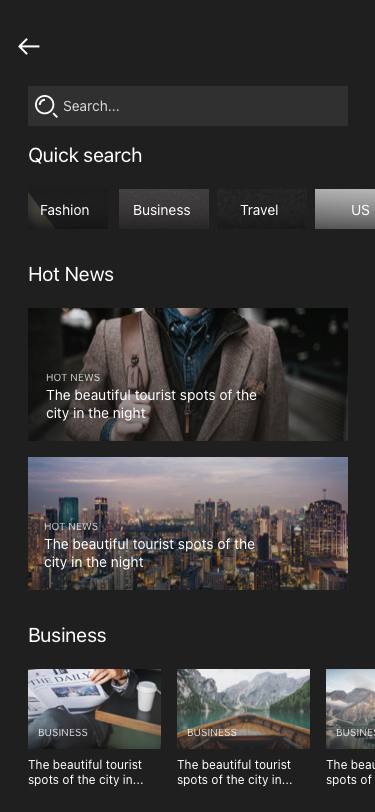
Text in this UI design:
Search...
Quick search
Hot News
Business
HOT NEWS
The beautiful tourist spots of the
city in the night
HOT NEWS
The beautiful tourist spots of the
city in the night
BUSINESS
BUSINESS
BUSINESS
The beautiful tourist
spots of the city in...
The beautiful tourist
spots of the city in...
The beautiful tourist
spots of the city in...
Fashion
Business
Travel
US